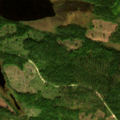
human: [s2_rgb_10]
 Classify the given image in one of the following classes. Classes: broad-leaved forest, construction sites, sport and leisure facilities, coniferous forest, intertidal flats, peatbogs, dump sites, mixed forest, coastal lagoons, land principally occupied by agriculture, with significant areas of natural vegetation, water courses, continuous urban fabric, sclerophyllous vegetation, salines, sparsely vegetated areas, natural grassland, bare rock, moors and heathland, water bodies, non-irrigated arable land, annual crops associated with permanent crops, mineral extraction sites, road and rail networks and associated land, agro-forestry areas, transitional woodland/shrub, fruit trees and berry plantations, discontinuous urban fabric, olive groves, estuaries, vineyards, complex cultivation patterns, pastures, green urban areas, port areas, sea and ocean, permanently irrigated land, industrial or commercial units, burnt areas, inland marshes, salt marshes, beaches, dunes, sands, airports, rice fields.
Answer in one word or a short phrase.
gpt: coniferous forest, transitional woodland/shrub, peatbogs